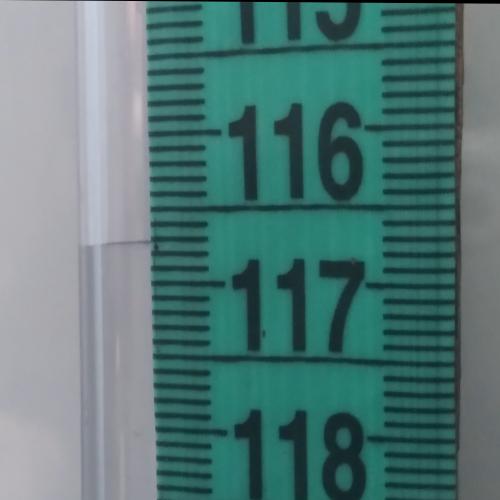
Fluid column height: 116.7 cm